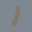
Label: 1